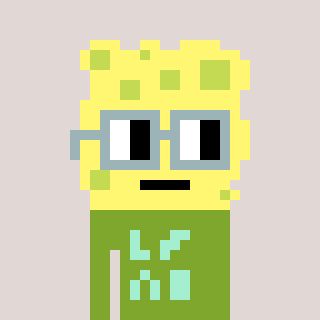
a pixel art character with square dark gray glasses, a sponge-shaped head and a slimegreen-colored body on a warm background